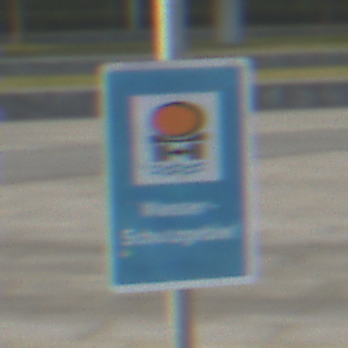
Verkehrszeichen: Wasserschutzgebiet
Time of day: SunriseSunset
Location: Outdoor (Urban)
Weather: Clear
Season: NotSpecified
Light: Natural